Question: Ok, I give up.
I've tried many things to create a simple login form. The form itself renders fine, it's just the processing of the POST datas which is wrong :-)
I have a Redis database with some keys in it. Firstly, there is a 'users' set with a list of users (currently, only user:admin). Secondly, there is a hkey 'user:admin' with just a password. See the screen below.

With the following code, when I submit my form, it doesn't get in the callback function of the redis' calls :
'''
var username = req.body.username;
var password = req.body.password;
// Now, check if the user he entered exists
client.sismember(['users', 'user:' + username], function(err, reply) {
// IT NEVER GETS THERE
if (reply) {
// If he does, check if the password matches
client.hget(['user:' + username, 'password'], function(err, reply) {
if (reply === password) {
// If the password matches, add the session and redirects to home
req.session.username = username;
res.redirect('/home');
}
else {
options.error = "Password do not match.";
res.render('guest', options);
}
});
}
else {
options.error = "Username does not exist.";
res.render('guest', options);
}
});
'''
I've used console.log to check some stuff, and 'username' and 'password' are well filled in.
There is no error concerning the redis server connection (which I have if I turn the server off), so the problem is not there.
I've tried using client.send_command() instead, but no change.
Any help would be greatly appreciated !
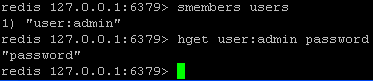
Answer: Ok, the answer is pretty stupid. I mean, I am stupid for not seeing this.
The asynchronous nature of this makes it pretty hard to get fully !
The problem was that later, in the code, at the end, I closed redis connection with 'client.end()'.
But this function was called before the callback could be fired, even though it was well after in the code.